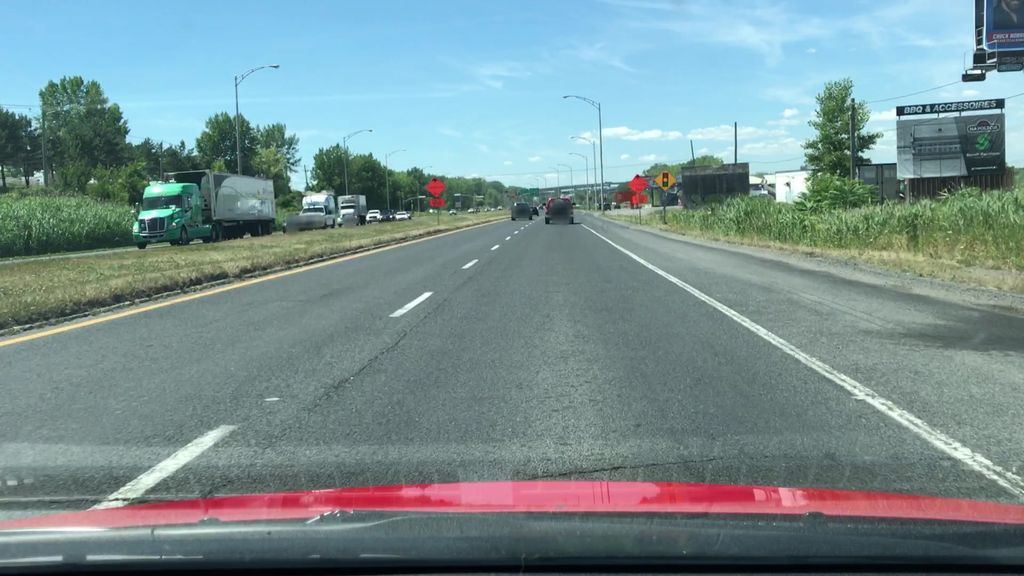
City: montreal